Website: walmart
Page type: newsletter-management
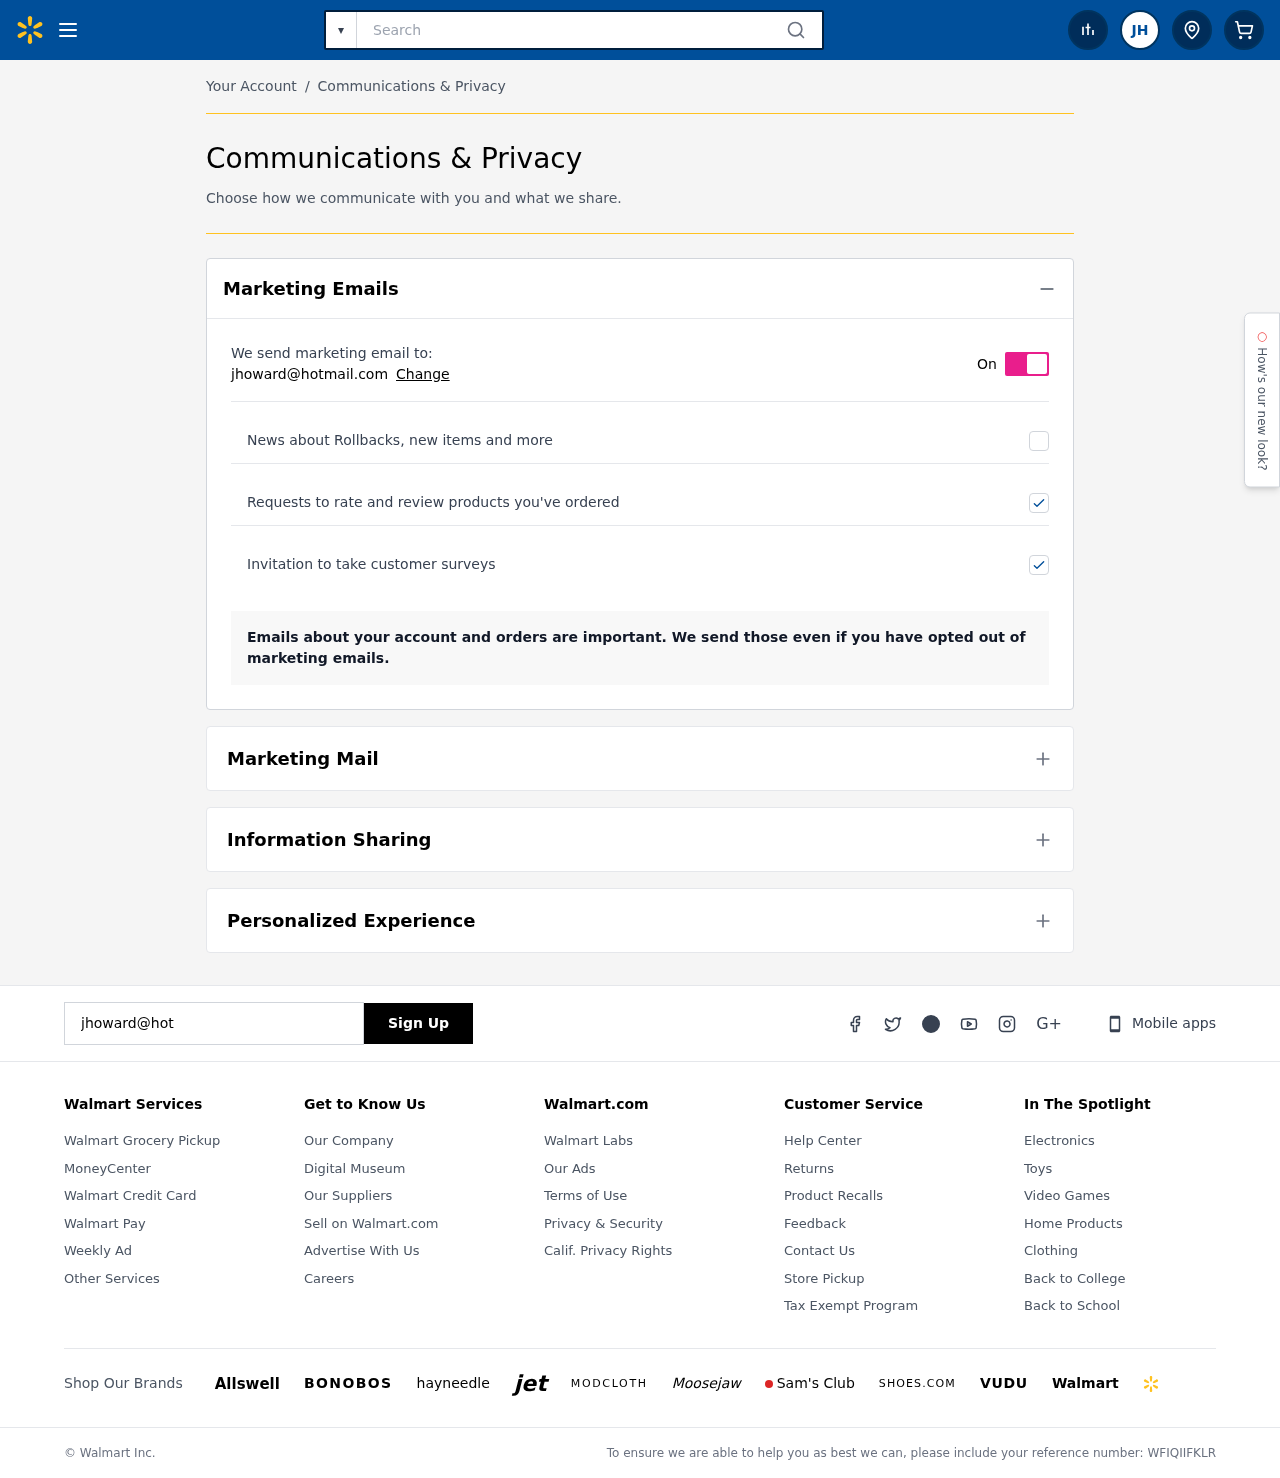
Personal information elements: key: PII_EMAIL
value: jhoward@hotmail.com
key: PII_INITIALS
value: JH
Search elements: key: HEADER_SEARCH
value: Search